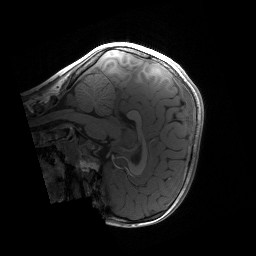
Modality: T1w
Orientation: sagittal
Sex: male
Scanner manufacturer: siemens
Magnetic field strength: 3 T
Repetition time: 1.9 s
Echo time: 0.00243 s